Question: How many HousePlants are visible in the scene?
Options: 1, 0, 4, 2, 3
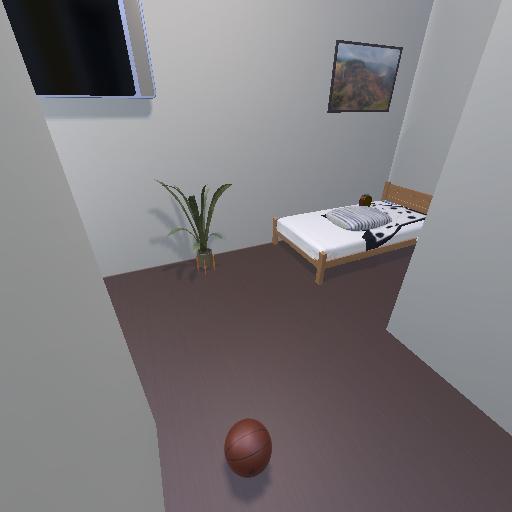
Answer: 1